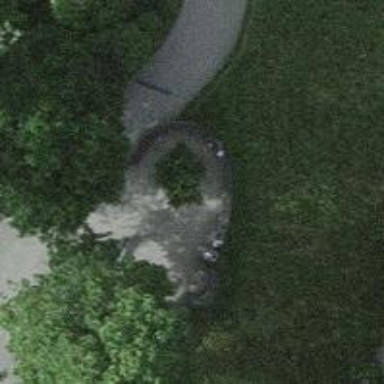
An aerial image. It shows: Retaining wall.